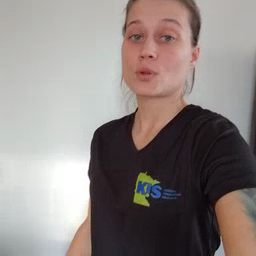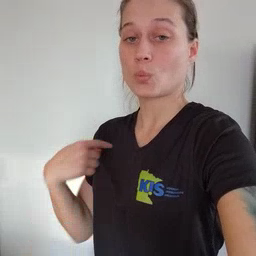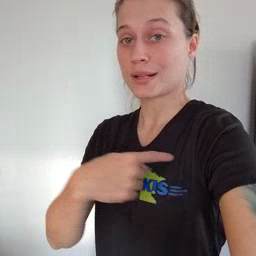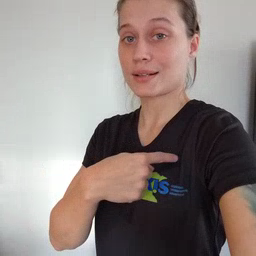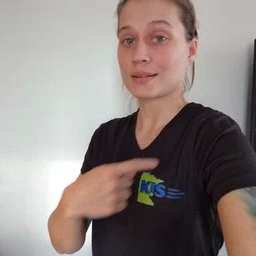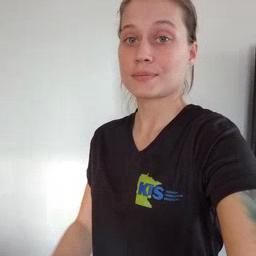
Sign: weus